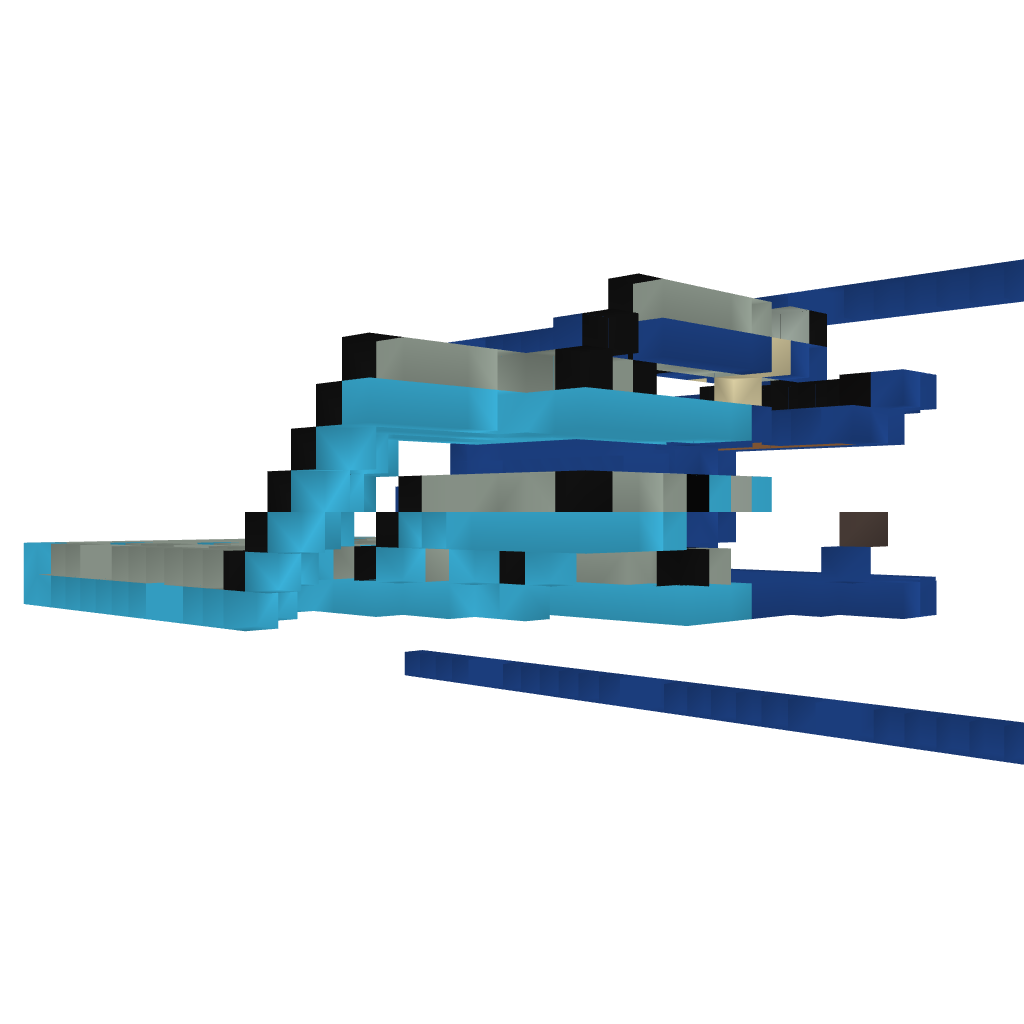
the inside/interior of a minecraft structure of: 9-buttons with light